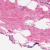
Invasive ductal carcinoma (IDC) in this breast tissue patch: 0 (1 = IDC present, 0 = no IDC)